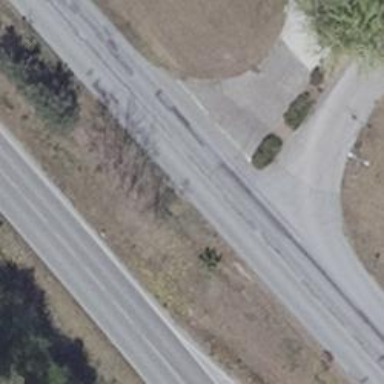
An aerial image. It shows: Unclassified road with asphalt surface.